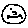
Label: smiley face